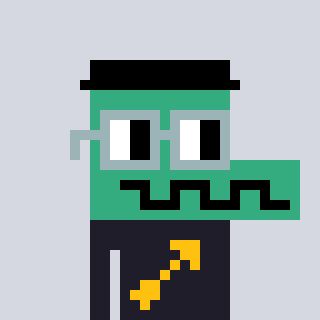
a pixel art character with square dark gray glasses, a crocodile-shaped head and a grayscale-colored body on a cool background